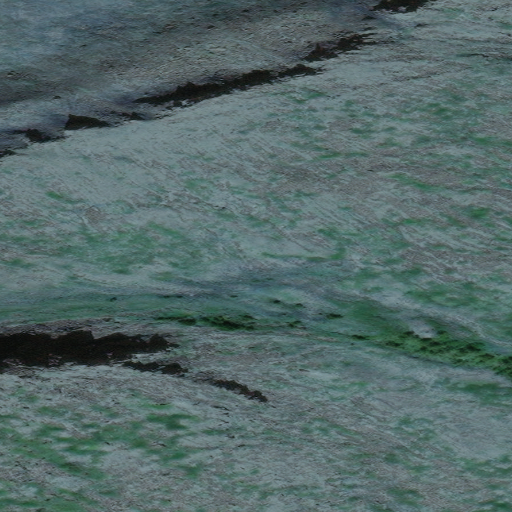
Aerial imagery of mountains in Alaska named O'Keefe Hills containing only unknown